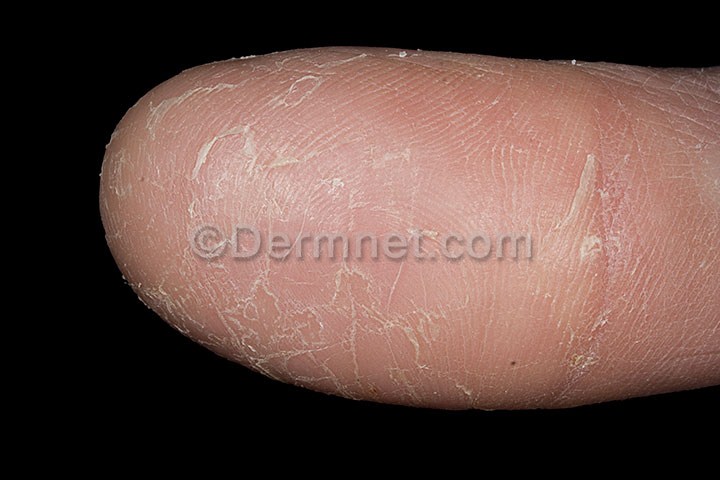
Disease: Eczema Photos